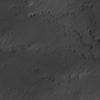
Atmospheric dust classification: not_dusty